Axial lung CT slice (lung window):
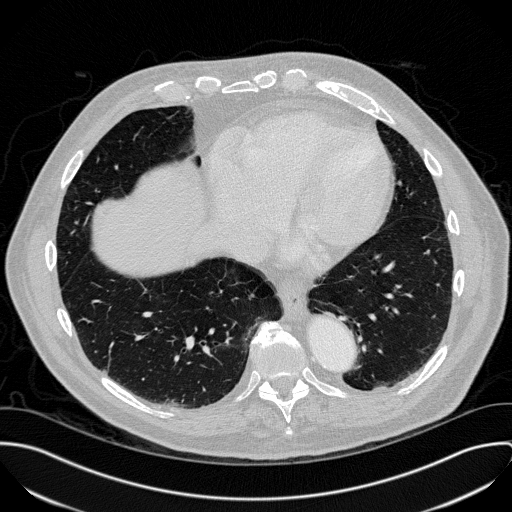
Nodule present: yes
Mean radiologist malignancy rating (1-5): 2.5